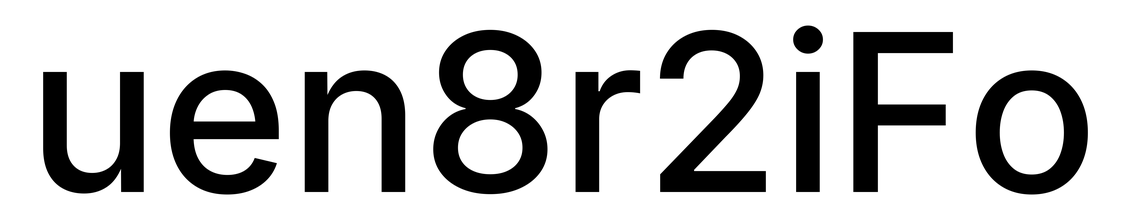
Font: Inter_Medium